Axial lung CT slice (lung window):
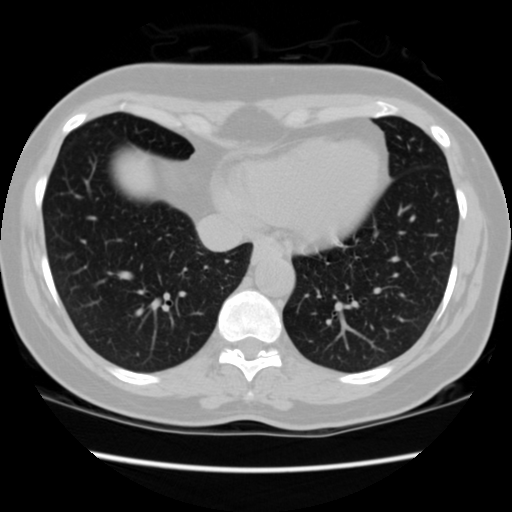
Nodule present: no